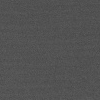
Atmospheric dust classification: dusty